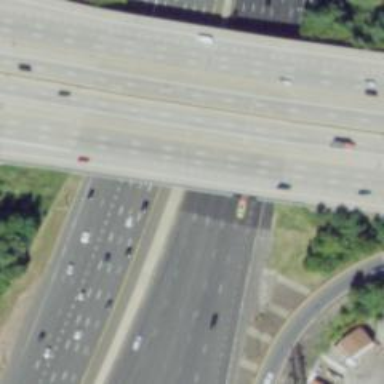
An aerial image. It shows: Urban freeway or expressway.